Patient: sex M, age 52
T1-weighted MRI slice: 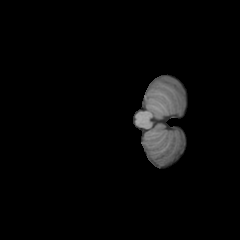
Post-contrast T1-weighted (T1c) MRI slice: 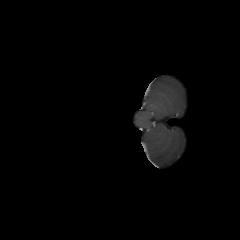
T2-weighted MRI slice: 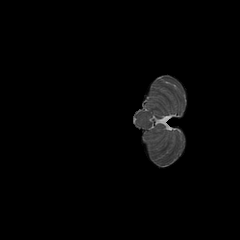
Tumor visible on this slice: no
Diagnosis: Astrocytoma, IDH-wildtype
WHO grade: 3